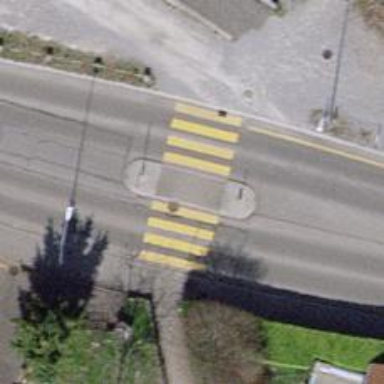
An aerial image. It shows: Zebra crossing on the road.